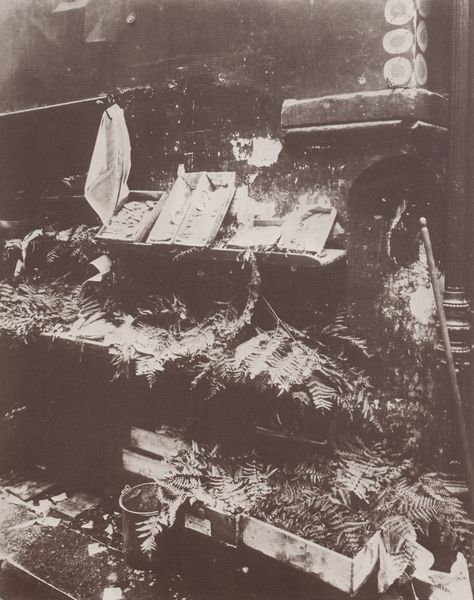
Titel: Läden und Auslagen, Fischhändler an der Ecke Rue Daubenton-Rue Mouffetard
Künstler: Jean Eugène Auguste Atget
Standort: Paris
Institution: Bibliothèque Nationale, Cabinet des Estampes
Schlagwörter: blätter, laub, weiß, ausschnitt, grau, holz, schwarz, tuch, stein, blatt, stilleben, stillleben, mauer, sepia, detail, foto, fotografie, photographie, stiel, reste, auslage, haken, dose, schwarzweiß, kiste, photo, stapel, nadelholz, regale, aufnahme, abfall, gerümpel